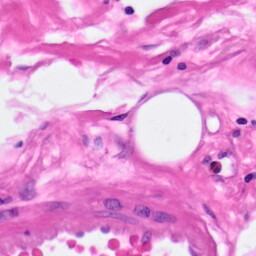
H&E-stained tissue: Pancreatic